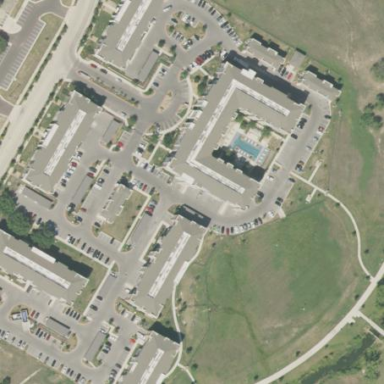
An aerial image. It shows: Residential area with apartments.